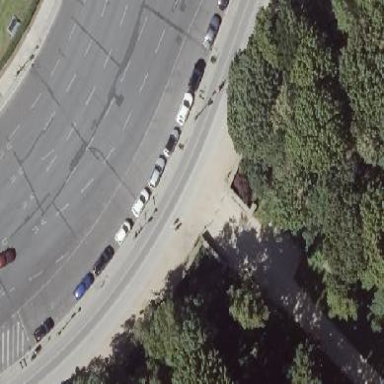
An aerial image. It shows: Parking lane area near the road.